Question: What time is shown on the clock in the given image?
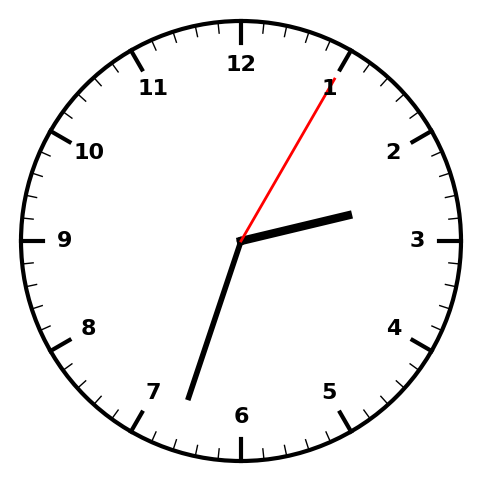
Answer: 02:33:05